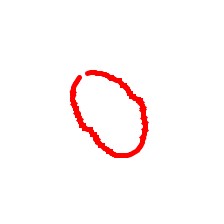
Shape: circle